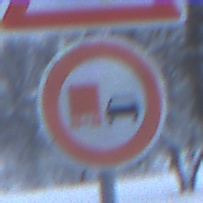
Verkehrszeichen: UeberholverbotKraftfahrzeuge
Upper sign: UnzureichendesLichtraumprofil
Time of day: Midday
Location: Outdoor (Nature)
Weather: Overcast
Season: Winter
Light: Natural